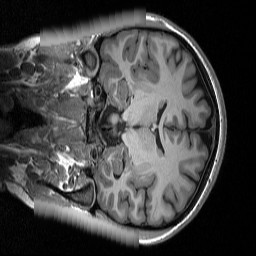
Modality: T1w
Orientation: coronal